Field crop: tomato
Growth stage: 1
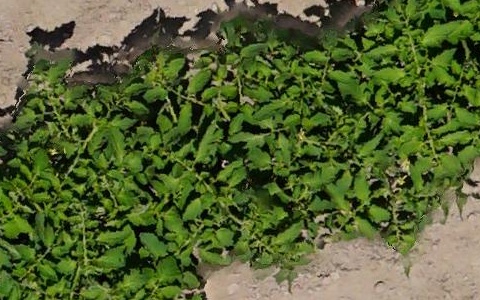
Species: tomato